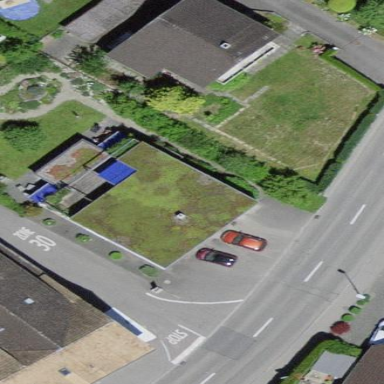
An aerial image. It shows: House with flat glass roof.